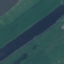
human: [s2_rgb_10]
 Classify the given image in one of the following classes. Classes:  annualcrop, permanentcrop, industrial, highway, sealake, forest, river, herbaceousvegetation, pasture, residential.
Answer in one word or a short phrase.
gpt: River